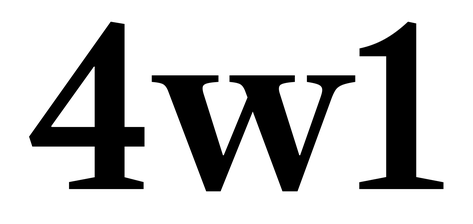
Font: LibreCaslonText_SemiBold